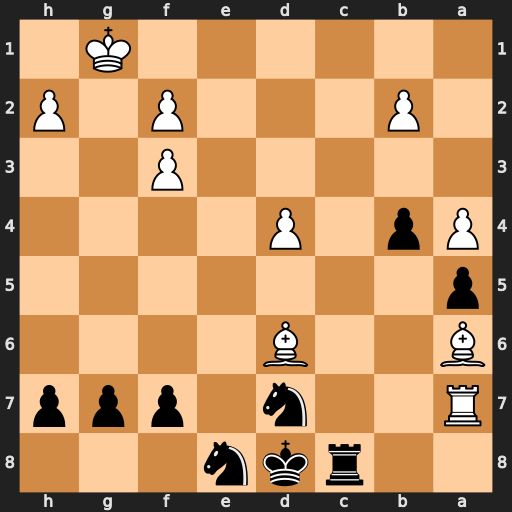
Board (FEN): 2rkn3/R2n1ppp/B2B4/p7/Pp1P4/5P2/1P3P1P/6K1
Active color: b
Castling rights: -
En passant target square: -
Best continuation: Rc1+ Kg2 Nxd6